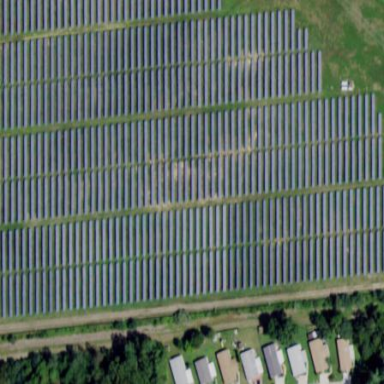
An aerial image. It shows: Solar power plant.